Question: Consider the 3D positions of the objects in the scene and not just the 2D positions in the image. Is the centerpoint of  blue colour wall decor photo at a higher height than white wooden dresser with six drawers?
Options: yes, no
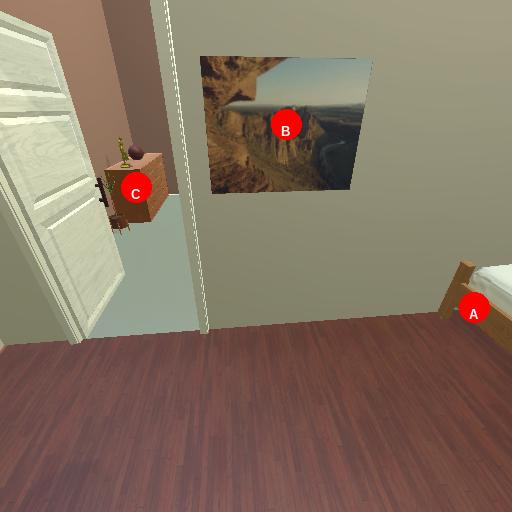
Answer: yes